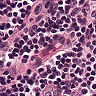
Metastatic tissue present: no